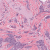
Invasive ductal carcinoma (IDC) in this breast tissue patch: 1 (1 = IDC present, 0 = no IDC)